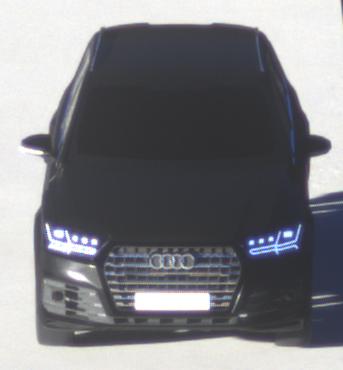
Make: Audi
Model: SQ7
Detailed model: -
Model produced from: 2016
Model produced until: 2018
Doors: 5
Color: black
Road condition: dry road
Daytime: sunrise or sunset
Contrast: high contrast